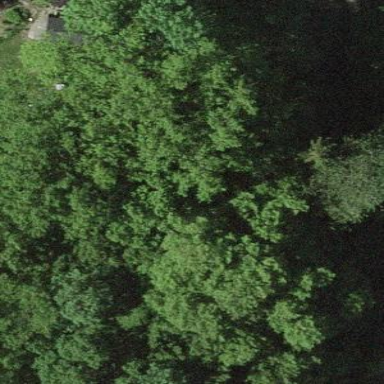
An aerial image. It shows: Mixed-leaf forest area.